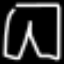
Label: pants